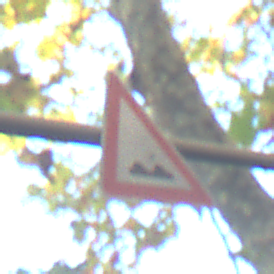
Verkehrszeichen: UnebeneFahrbahn
Umgebung: Outdoor, Urban
Tageszeit: Midday
Wetter: Clear
Licht: Natural
Jahreszeit: NotSpecified
Kontrast: LowContrast